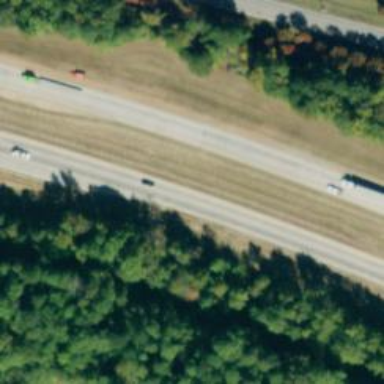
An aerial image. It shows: This image shows trunk highway that functions as expressway.